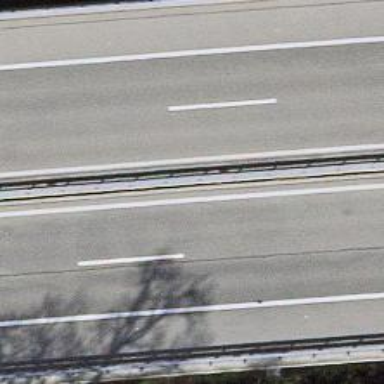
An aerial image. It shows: Bridge with guard rail.